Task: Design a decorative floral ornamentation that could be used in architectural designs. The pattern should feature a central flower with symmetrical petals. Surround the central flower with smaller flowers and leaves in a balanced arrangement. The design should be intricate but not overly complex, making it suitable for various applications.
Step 96:
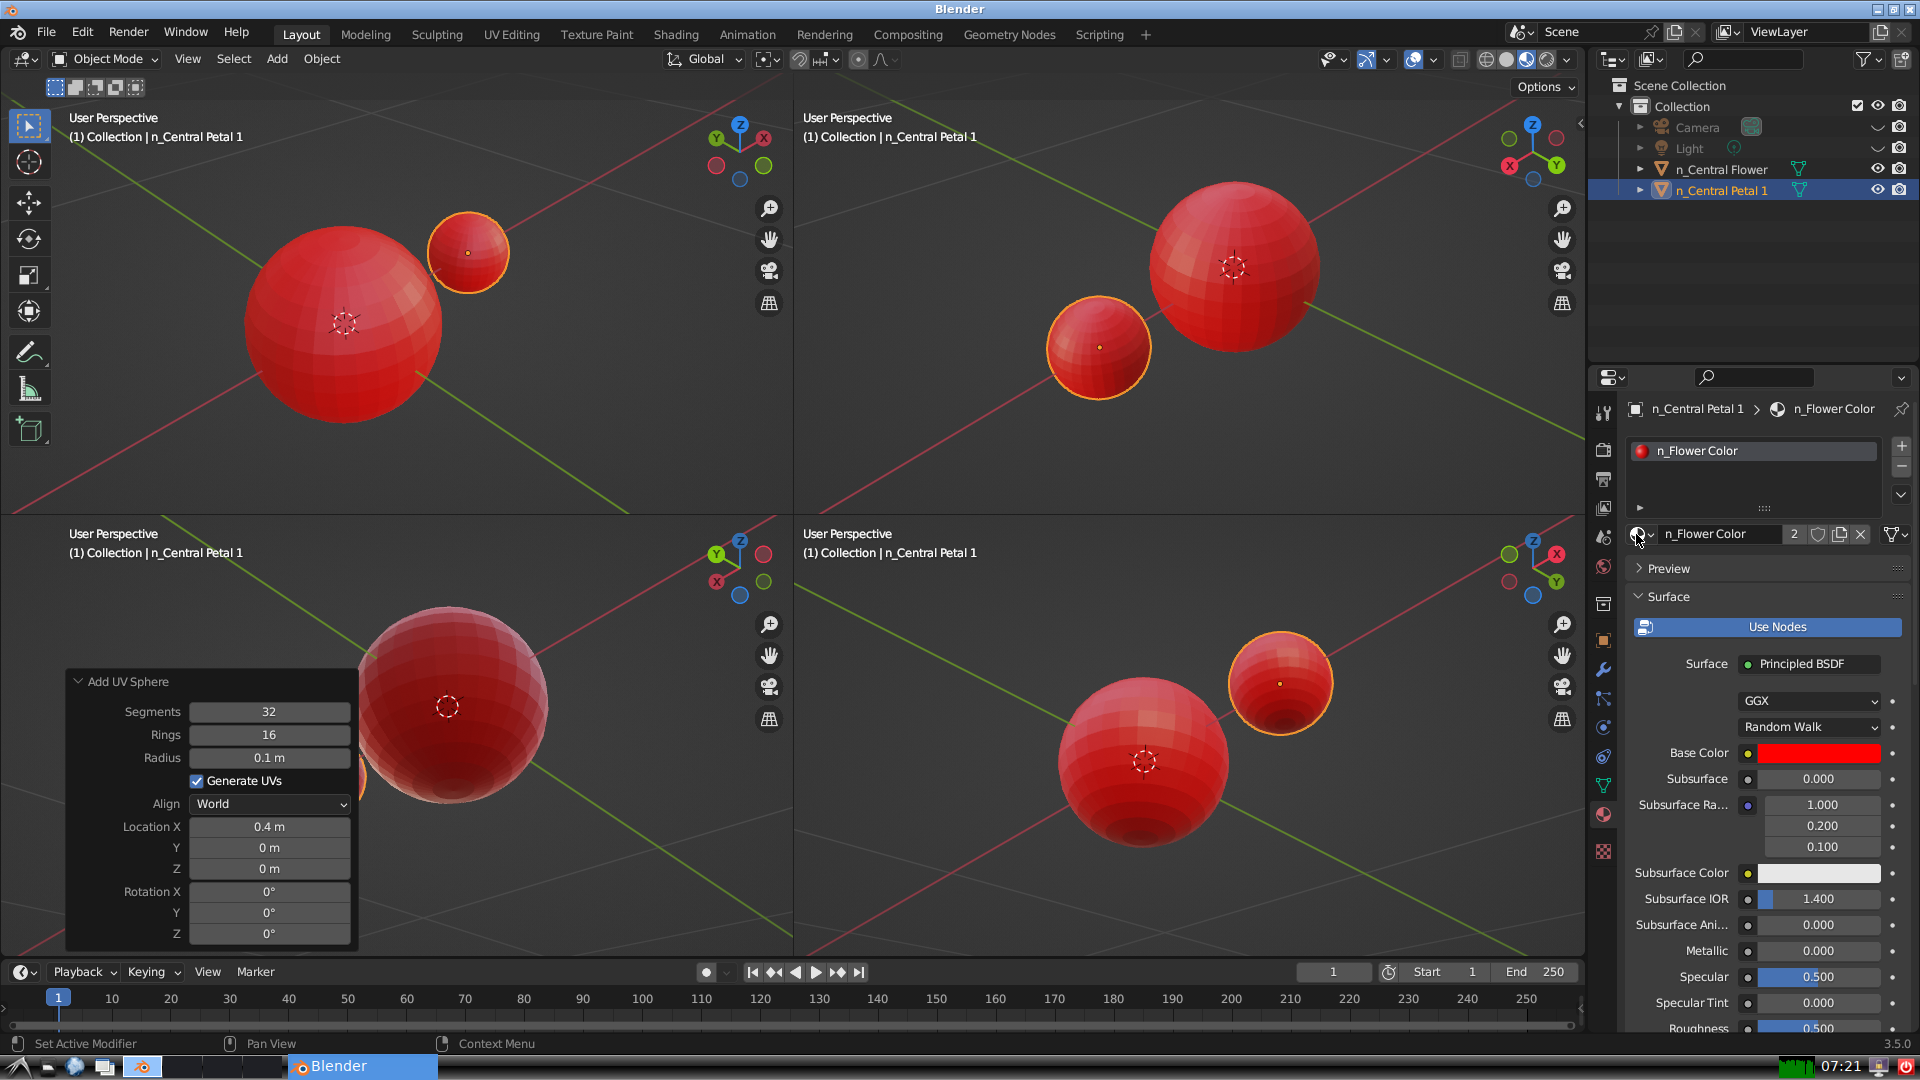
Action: {"mouse_move": [278, 58]}